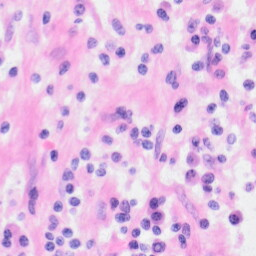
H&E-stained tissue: Kidney